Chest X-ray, PA view. Patient: 71 years old, sex F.
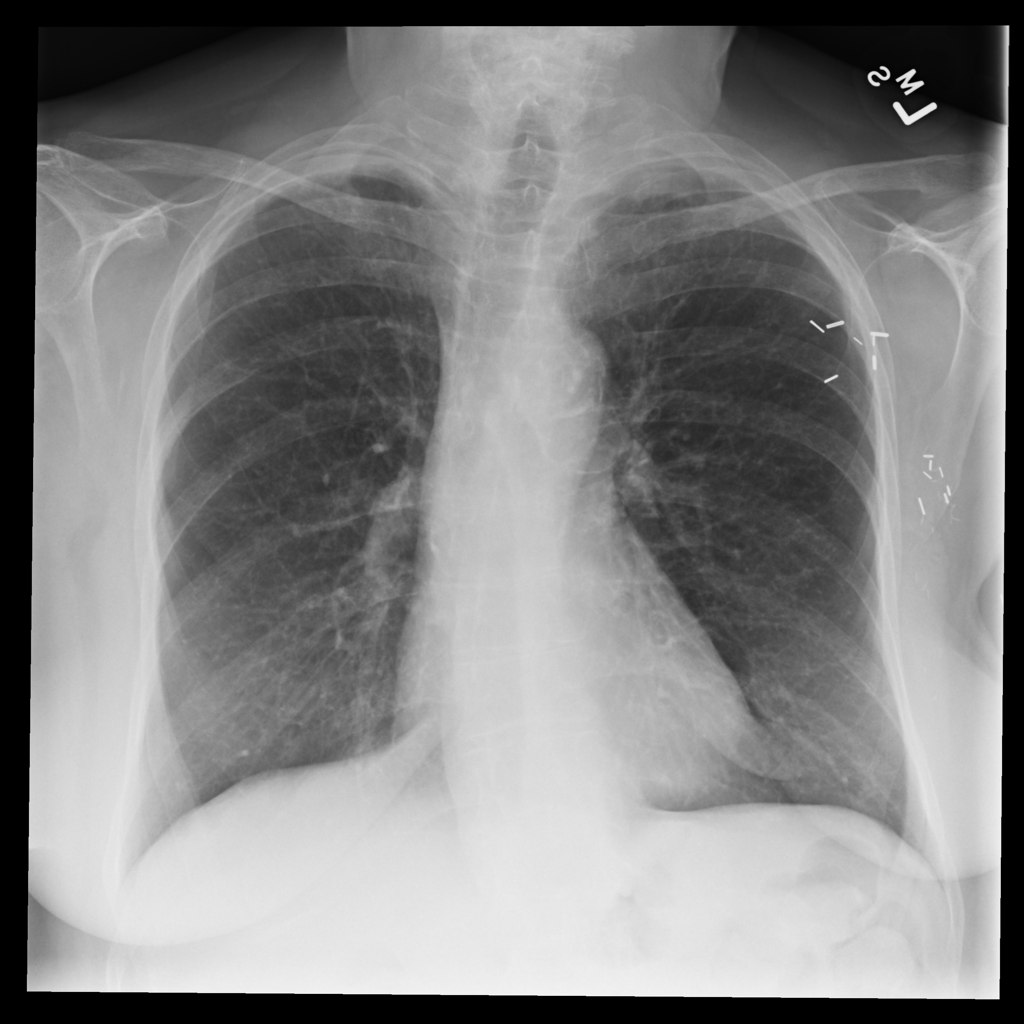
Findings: No Finding